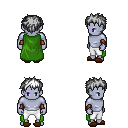
a pixel art fantasy rpg character, male body template, dark elf, purple skin, green cape, white pants, white bedhead hairstyle, cloth bracers, brown slippers, four views (front, back, left, right), 2x2 character sprite sheet, small pixel art, hard edges, no anti-aliasing